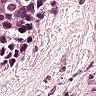
Metastatic tissue present: yes